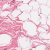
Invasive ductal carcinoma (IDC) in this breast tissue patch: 0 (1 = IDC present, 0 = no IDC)